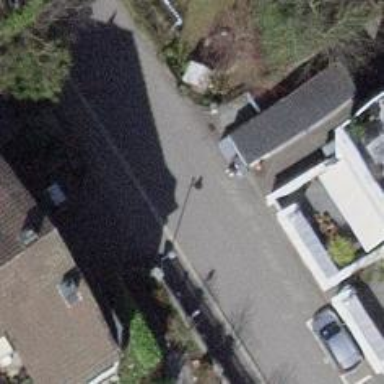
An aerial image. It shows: Residential road with opposite cycleway.